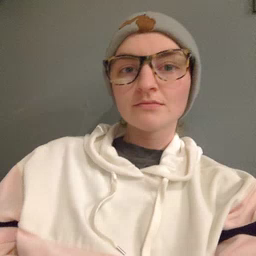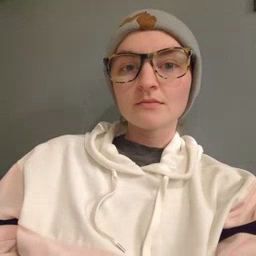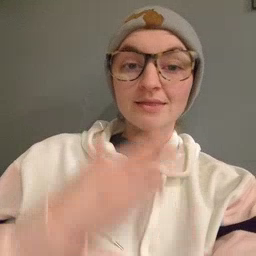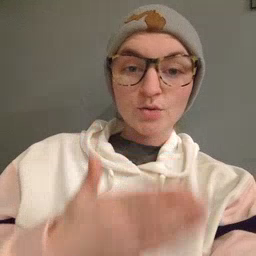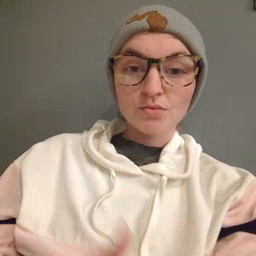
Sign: thankyou